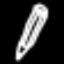
Label: pencil